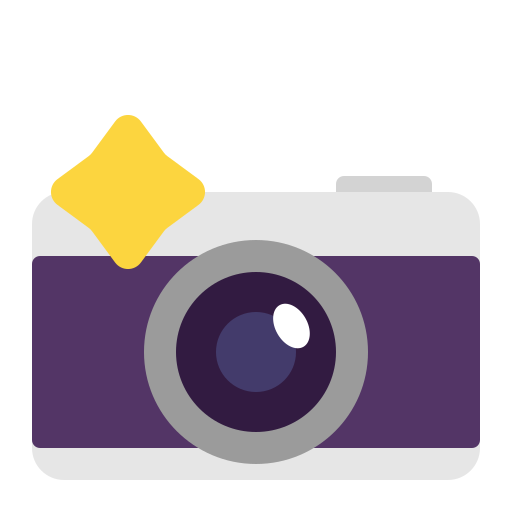
camera with flash flat